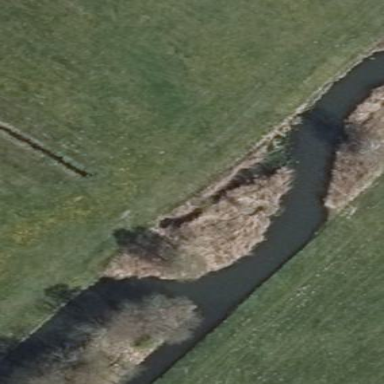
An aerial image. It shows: Natural water ditch.